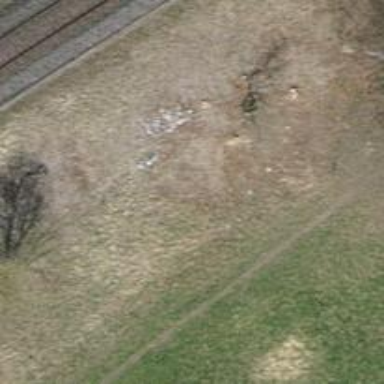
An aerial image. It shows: Dirt path.